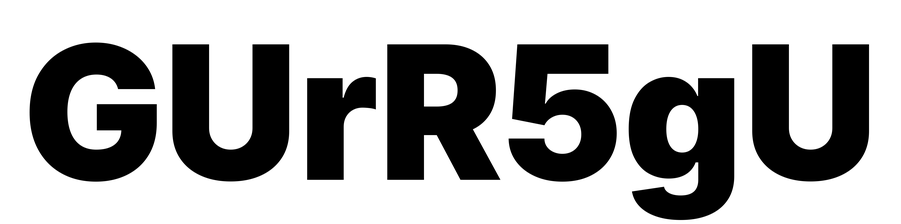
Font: Inter_Black